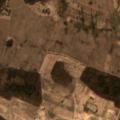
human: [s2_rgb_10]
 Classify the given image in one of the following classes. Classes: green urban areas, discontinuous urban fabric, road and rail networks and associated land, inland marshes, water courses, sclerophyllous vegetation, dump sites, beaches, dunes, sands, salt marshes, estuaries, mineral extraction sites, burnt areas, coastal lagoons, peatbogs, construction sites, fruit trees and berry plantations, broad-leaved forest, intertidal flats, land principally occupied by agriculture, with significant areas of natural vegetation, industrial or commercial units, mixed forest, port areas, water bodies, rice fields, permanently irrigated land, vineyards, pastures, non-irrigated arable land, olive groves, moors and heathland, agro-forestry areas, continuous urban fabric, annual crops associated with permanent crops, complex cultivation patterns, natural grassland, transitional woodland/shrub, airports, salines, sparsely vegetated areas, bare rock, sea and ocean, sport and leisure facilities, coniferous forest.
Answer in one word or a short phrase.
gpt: non-irrigated arable land, complex cultivation patterns, broad-leaved forest